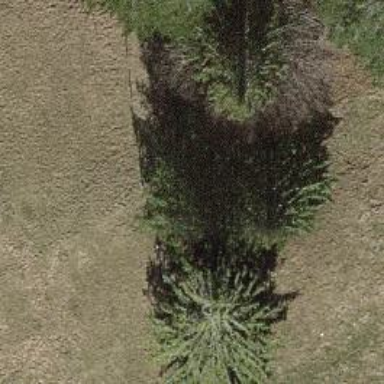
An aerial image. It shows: Single tag "natural: tree."